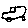
Label: car